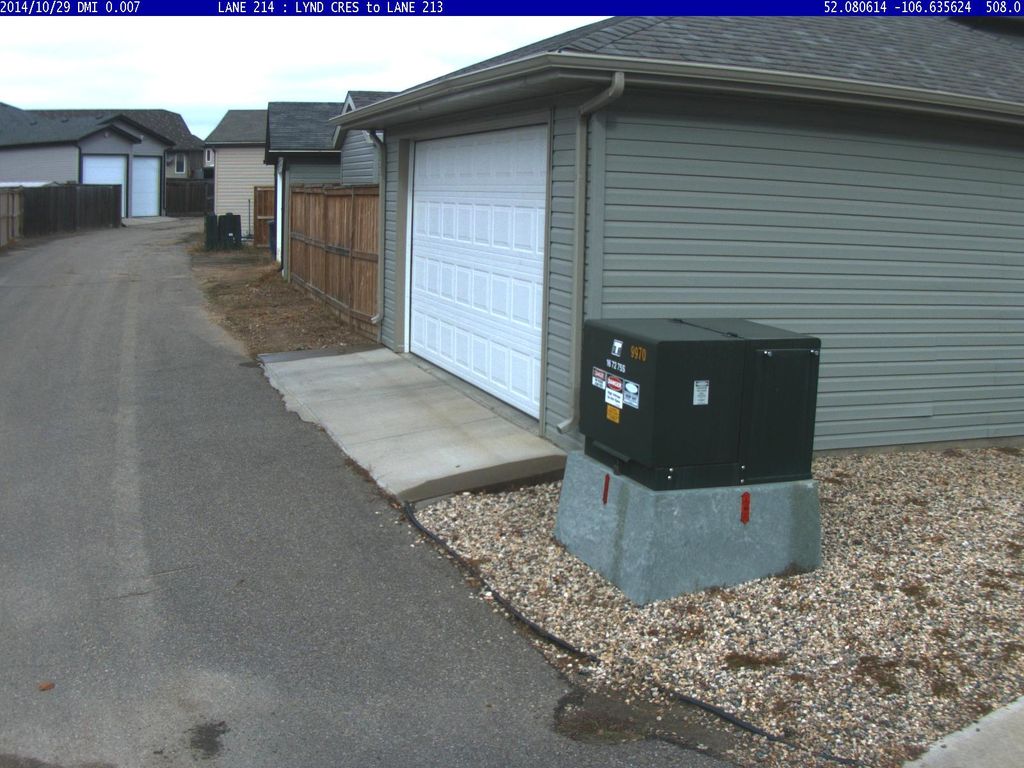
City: saskatoon